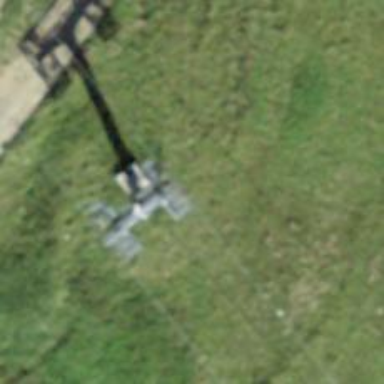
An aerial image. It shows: Pylon for aerialway.